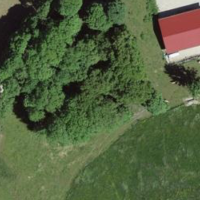
EUNIS habitat code: 52
Species observed at this site:
Ononis spinosa